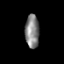
Tissue: prostate
Cell type: T cells
Senescence score: 0.2899
Nuclear area (px): 461
Mean DAPI intensity: 131.297